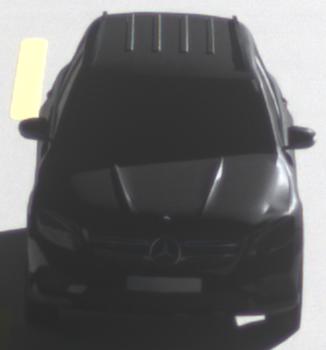
Make: Mercedes-Benz
Model: GLC 250
Detailed model: GLC (253)
Model produced from: 2015/09
Model produced until: 2018/05
Doors: 5
Color: black
Road condition: dry road
Daytime: morning or afternoon
Contrast: high contrast